Field crop: maize
Growth stage: 2
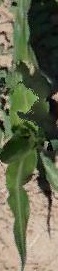
Species: maize